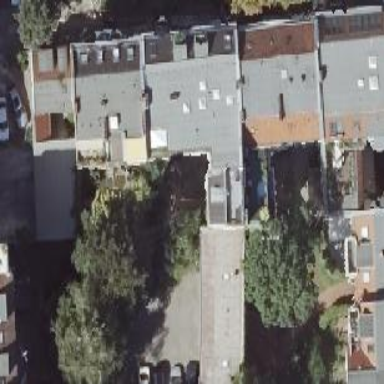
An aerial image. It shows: Building with apartments featuring unique double saltbox roof shape.